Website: apple
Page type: address-validator
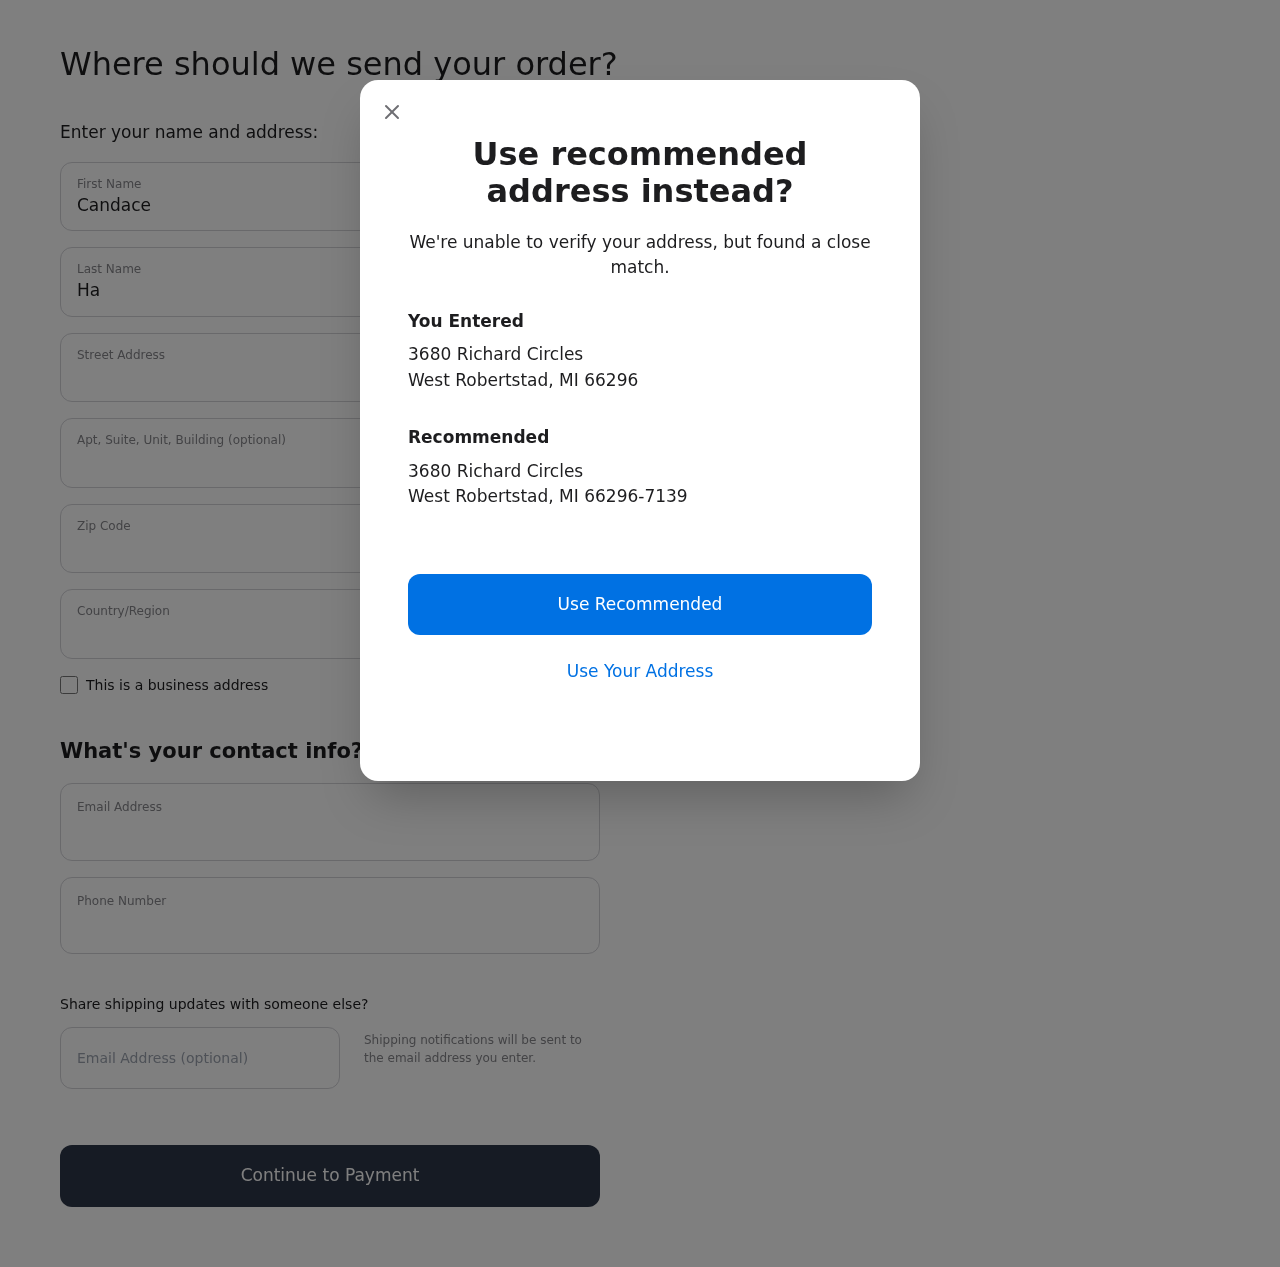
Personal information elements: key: PII_CITY
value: West Robertstad
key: PII_COUNTRY
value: United States
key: PII_EMAIL
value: candace_hartman@gmail.com
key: PII_FIRSTNAME
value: Candace
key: PII_GIFT_EMAIL
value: epalmer@hotmail.com
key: PII_LASTNAME
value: Hartman
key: PII_PHONE
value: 2908014974
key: PII_POSTCODE
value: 66296
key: PII_POSTCODE_FULL
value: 66296-7139
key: PII_STATE_ABBR
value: MI
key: PII_STREET
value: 3680 Richard Circles
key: PII_CITY2
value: West Robertstad
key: PII_STATE_ABBR2
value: MI